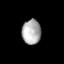
Tissue: lung
Cell type: Epithelial cells
Senescence score: 0.2014
Nuclear area (px): 460
Mean DAPI intensity: 173.593